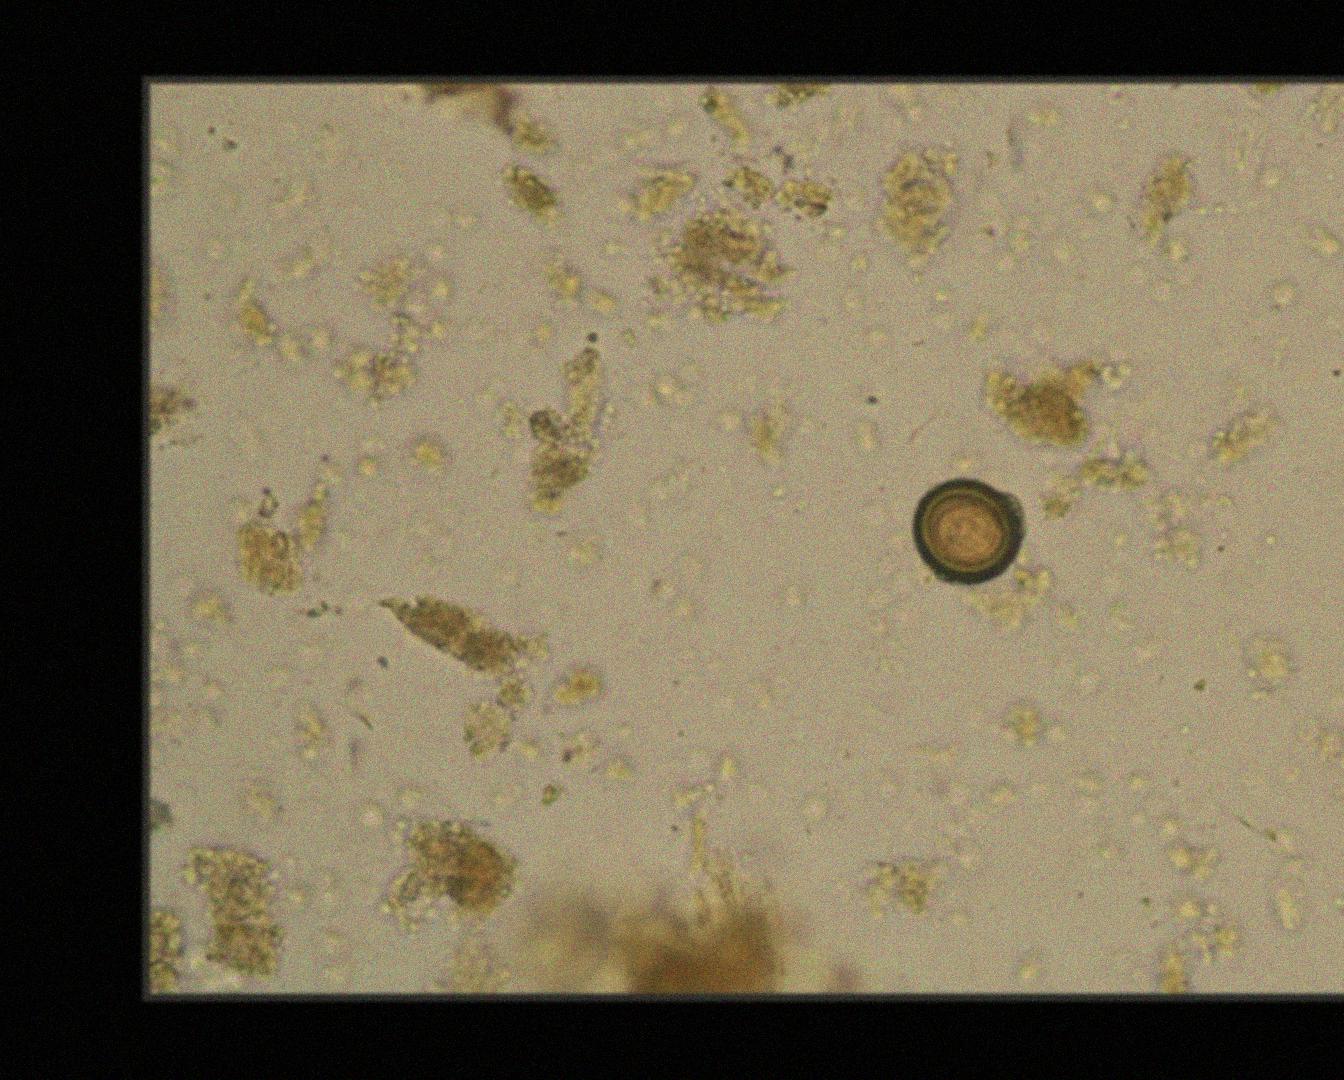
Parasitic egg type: Taenia spp. egg